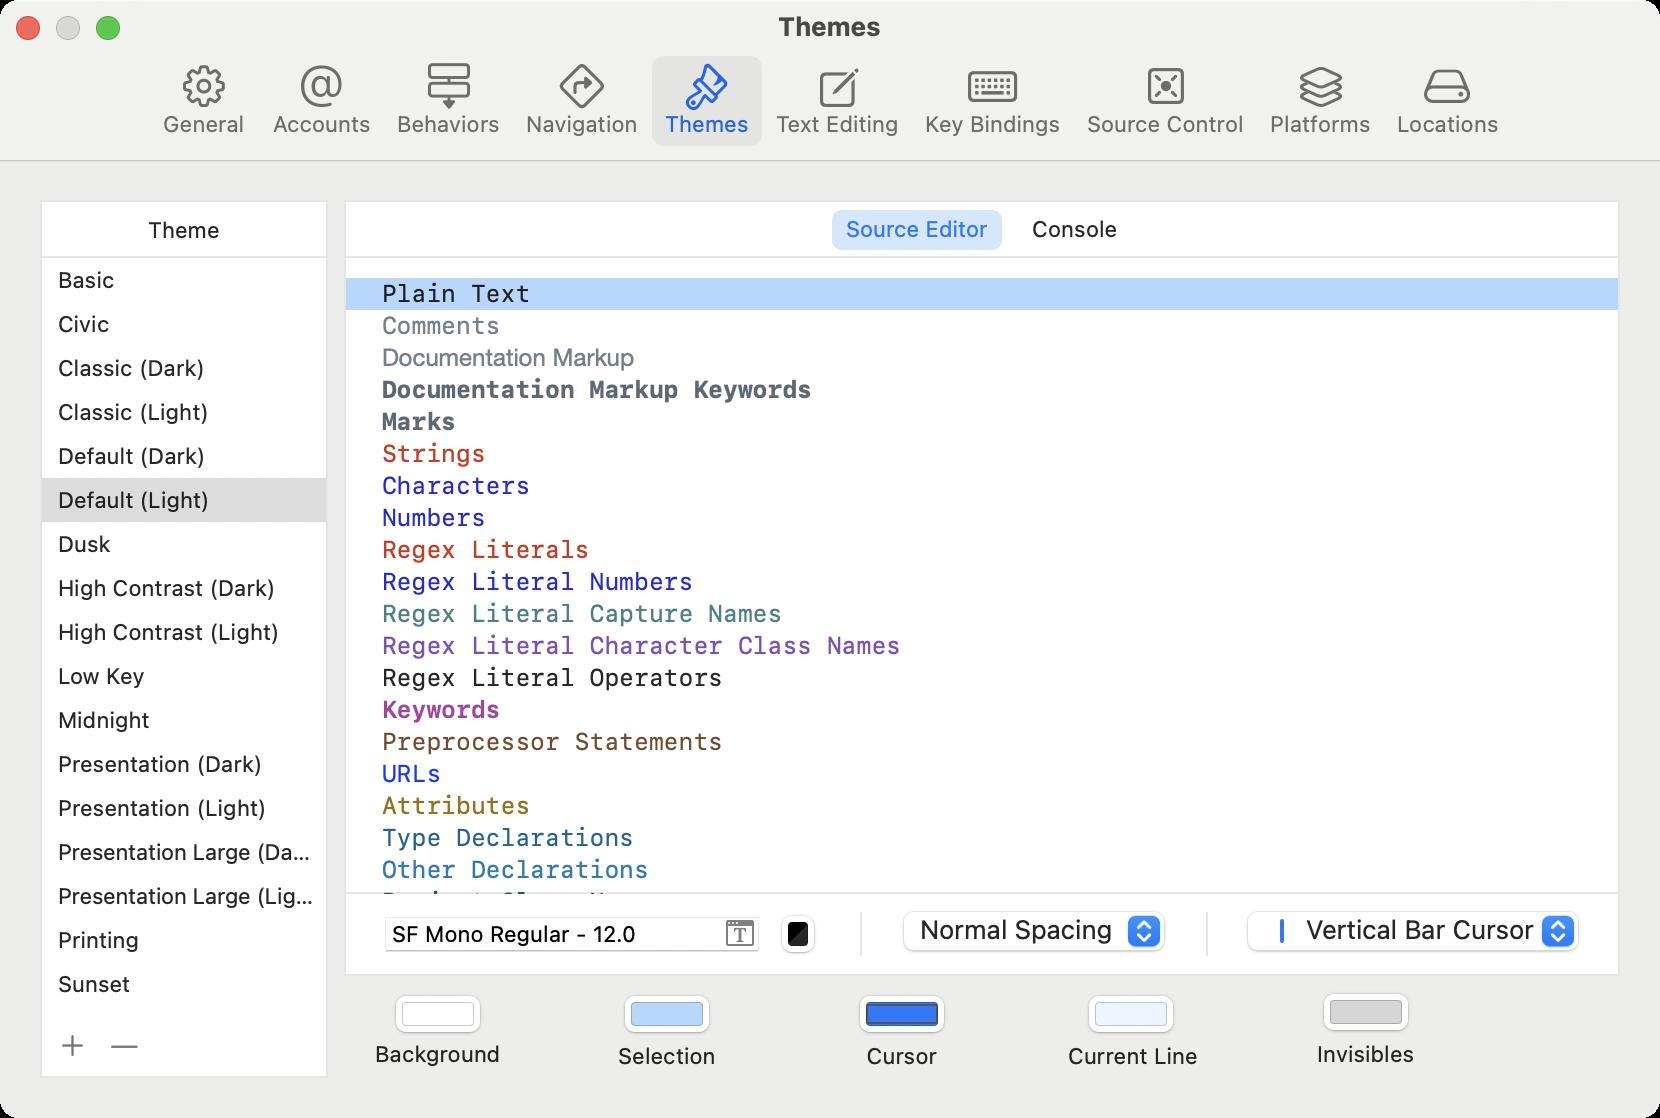
Accessibility tree:
{"name": "Themes", "role": "AXWindow", "description": null, "role_description": "dialog", "value": null, "position": "449.00;168.00", "size": "830;559", "children": [{"name": null, "role": "AXScrollArea", "description": null, "role_description": "scroll area", "value": null, "position": "21.00;129.00", "size": "142;381", "children": [{"name": null, "role": "AXTable", "description": null, "role_description": "table", "value": null, "position": "21.00;129.00", "size": "142;381", "children": [{"name": null, "role": "AXRow", "description": null, "role_description": "table row", "value": null, "position": "21.00;129.00", "size": "142;22", "children": [{"name": null, "role": "AXTextField", "description": null, "role_description": "text field", "value": "Basic", "position": "27.00;129.00", "size": "130;22", "children": []}]}, {"name": null, "role": "AXRow", "description": null, "role_description": "table row", "value": null, "position": "21.00;151.00", "size": "142;22", "children": [{"name": null, "role": "AXTextField", "description": null, "role_description": "text field", "value": "Civic", "position": "27.00;151.00", "size": "130;22", "children": []}]}, {"name": null, "role": "AXRow", "description": null, "role_description": "table row", "value": null, "position": "21.00;173.00", "size": "142;22", "children": [{"name": null, "role": "AXTextField", "description": null, "role_description": "text field", "value": "Classic (Dark)", "position": "27.00;173.00", "size": "130;22", "children": []}]}, {"name": null, "role": "AXRow", "description": null, "role_description": "table row", "value": null, "position": "21.00;195.00", "size": "142;22", "children": [{"name": null, "role": "AXTextField", "description": null, "role_description": "text field", "value": "Classic (Light)", "position": "27.00;195.00", "size": "130;22", "children": []}]}, {"name": null, "role": "AXRow", "description": null, "role_description": "table row", "value": null, "position": "21.00;217.00", "size": "142;22", "children": [{"name": null, "role": "AXTextField", "description": null, "role_description": "text field", "value": "Default (Dark)", "position": "27.00;217.00", "size": "130;22", "children": []}]}, {"name": null, "role": "AXRow", "description": null, "role_description": "table row", "value": null, "position": "21.00;239.00", "size": "142;22", "children": [{"name": null, "role": "AXTextField", "description": null, "role_description": "text field", "value": "Default (Light)", "position": "27.00;239.00", "size": "130;22", "children": []}]}, {"name": null, "role": "AXRow", "description": null, "role_description": "table row", "value": null, "position": "21.00;261.00", "size": "142;22", "children": [{"name": null, "role": "AXTextField", "description": null, "role_description": "text field", "value": "Dusk", "position": "27.00;261.00", "size": "130;22", "children": []}]}, {"name": null, "role": "AXRow", "description": null, "role_description": "table row", "value": null, "position": "21.00;283.00", "size": "142;22", "children": [{"name": null, "role": "AXTextField", "description": null, "role_description": "text field", "value": "High Contrast (Dark)", "position": "27.00;283.00", "size": "130;22", "children": []}]}, {"name": null, "role": "AXRow", "description": null, "role_description": "table row", "value": null, "position": "21.00;305.00", "size": "142;22", "children": [{"name": null, "role": "AXTextField", "description": null, "role_description": "text field", "value": "High Contrast (Light)", "position": "27.00;305.00", "size": "130;22", "children": []}]}, {"name": null, "role": "AXRow", "description": null, "role_description": "table row", "value": null, "position": "21.00;327.00", "size": "142;22", "children": [{"name": null, "role": "AXTextField", "description": null, "role_description": "text field", "value": "Low Key", "position": "27.00;327.00", "size": "130;22", "children": []}]}, {"name": null, "role": "AXRow", "description": null, "role_description": "table row", "value": null, "position": "21.00;349.00", "size": "142;22", "children": [{"name": null, "role": "AXTextField", "description": null, "role_description": "text field", "value": "Midnight", "position": "27.00;349.00", "size": "130;22", "children": []}]}, {"name": null, "role": "AXRow", "description": null, "role_description": "table row", "value": null, "position": "21.00;371.00", "size": "142;22", "children": [{"name": null, "role": "AXTextField", "description": null, "role_description": "text field", "value": "Presentation (Dark)", "position": "27.00;371.00", "size": "130;22", "children": []}]}, {"name": null, "role": "AXRow", "description": null, "role_description": "table row", "value": null, "position": "21.00;393.00", "size": "142;22", "children": [{"name": null, "role": "AXTextField", "description": null, "role_description": "text field", "value": "Presentation (Light)", "position": "27.00;393.00", "size": "130;22", "children": []}]}, {"name": null, "role": "AXRow", "description": null, "role_description": "table row", "value": null, "position": "21.00;415.00", "size": "142;22", "children": [{"name": null, "role": "AXTextField", "description": null, "role_description": "text field", "value": "Presentation Large (Dark)", "position": "27.00;415.00", "size": "130;22", "children": []}]}, {"name": null, "role": "AXRow", "description": null, "role_description": "table row", "value": null, "position": "21.00;437.00", "size": "142;22", "children": [{"name": null, "role": "AXTextField", "description": null, "role_description": "text field", "value": "Presentation Large (Light)", "position": "27.00;437.00", "size": "130;22", "children": []}]}, {"name": null, "role": "AXRow", "description": null, "role_description": "table row", "value": null, "position": "21.00;459.00", "size": "142;22", "children": [{"name": null, "role": "AXTextField", "description": null, "role_description": "text field", "value": "Printing", "position": "27.00;459.00", "size": "130;22", "children": []}]}, {"name": null, "role": "AXRow", "description": null, "role_description": "table row", "value": null, "position": "21.00;481.00", "size": "142;22", "children": [{"name": null, "role": "AXTextField", "description": null, "role_description": "text field", "value": "Sunset", "position": "27.00;481.00", "size": "130;22", "children": []}]}, {"name": null, "role": "AXColumn", "description": null, "role_description": "column", "value": null, "position": "21.00;129.00", "size": "142;381", "children": []}]}]}, {"name": "", "role": "AXMenuButton", "description": "add", "role_description": "menu button", "value": null, "position": "23.00;510.00", "size": "26;27", "children": []}, {"name": "", "role": "AXButton", "description": "remove", "role_description": "button", "value": null, "position": "49.00;510.00", "size": "26;27", "children": []}, {"name": null, "role": "AXStaticText", "description": null, "role_description": "text", "value": "Theme", "position": "70.00;108.00", "size": "44;14", "children": []}, {"name": null, "role": "AXRadioGroup", "description": "tab chooser", "role_description": "radio group", "value": null, "position": "173.00;101.00", "size": "636;28", "children": [{"name": "Source_Editor", "role": "AXRadioButton", "description": "Source Editor", "role_description": "radio button", "value": 1, "position": "416.00;105.00", "size": "85;20", "children": []}, {"name": "Console", "role": "AXRadioButton", "description": "Console", "role_description": "radio button", "value": 0, "position": "509.00;105.00", "size": "57;20", "children": []}]}, {"name": null, "role": "AXScrollArea", "description": null, "role_description": "scroll area", "value": null, "position": "173.00;129.00", "size": "636;318", "children": [{"name": null, "role": "AXTable", "description": "font and color categories", "role_description": "table", "value": null, "position": "173.00;129.00", "size": "636;532", "children": [{"name": null, "role": "AXRow", "description": null, "role_description": "table row", "value": null, "position": "173.00;139.00", "size": "636;16", "children": [{"name": null, "role": "AXCell", "description": null, "role_description": "cell", "value": null, "position": "189.00;140.00", "size": "604;14", "children": [{"name": null, "role": "AXStaticText", "description": null, "role_description": "text", "value": "Plain Text", "position": "189.00;140.00", "size": "604;14", "children": []}]}]}, {"name": null, "role": "AXRow", "description": null, "role_description": "table row", "value": null, "position": "173.00;155.00", "size": "636;16", "children": [{"name": null, "role": "AXCell", "description": null, "role_description": "cell", "value": null, "position": "189.00;156.00", "size": "604;14", "children": [{"name": null, "role": "AXStaticText", "description": null, "role_description": "text", "value": "Comments", "position": "189.00;156.00", "size": "604;14", "children": []}]}]}, {"name": null, "role": "AXRow", "description": null, "role_description": "table row", "value": null, "position": "173.00;171.00", "size": "636;16", "children": [{"name": null, "role": "AXCell", "description": null, "role_description": "cell", "value": null, "position": "189.00;172.00", "size": "604;14", "children": [{"name": null, "role": "AXStaticText", "description": null, "role_description": "text", "value": "Documentation Markup", "position": "189.00;172.00", "size": "604;14", "children": []}]}]}, {"name": null, "role": "AXRow", "description": null, "role_description": "table row", "value": null, "position": "173.00;187.00", "size": "636;16", "children": [{"name": null, "role": "AXCell", "description": null, "role_description": "cell", "value": null, "position": "189.00;188.00", "size": "604;14", "children": [{"name": null, "role": "AXStaticText", "description": null, "role_description": "text", "value": "Documentation Markup Keywords", "position": "189.00;188.00", "size": "604;14", "children": []}]}]}, {"name": null, "role": "AXRow", "description": null, "role_description": "table row", "value": null, "position": "173.00;203.00", "size": "636;16", "children": [{"name": null, "role": "AXCell", "description": null, "role_description": "cell", "value": null, "position": "189.00;204.00", "size": "604;14", "children": [{"name": null, "role": "AXStaticText", "description": null, "role_description": "text", "value": "Marks", "position": "189.00;204.00", "size": "604;14", "children": []}]}]}, {"name": null, "role": "AXRow", "description": null, "role_description": "table row", "value": null, "position": "173.00;219.00", "size": "636;16", "children": [{"name": null, "role": "AXCell", "description": null, "role_description": "cell", "value": null, "position": "189.00;220.00", "size": "604;14", "children": [{"name": null, "role": "AXStaticText", "description": null, "role_description": "text", "value": "Strings", "position": "189.00;220.00", "size": "604;14", "children": []}]}]}, {"name": null, "role": "AXRow", "description": null, "role_description": "table row", "value": null, "position": "173.00;235.00", "size": "636;16", "children": [{"name": null, "role": "AXCell", "description": null, "role_description": "cell", "value": null, "position": "189.00;236.00", "size": "604;14", "children": [{"name": null, "role": "AXStaticText", "description": null, "role_description": "text", "value": "Characters", "position": "189.00;236.00", "size": "604;14", "children": []}]}]}, {"name": null, "role": "AXRow", "description": null, "role_description": "table row", "value": null, "position": "173.00;251.00", "size": "636;16", "children": [{"name": null, "role": "AXCell", "description": null, "role_description": "cell", "value": null, "position": "189.00;252.00", "size": "604;14", "children": [{"name": null, "role": "AXStaticText", "description": null, "role_description": "text", "value": "Numbers", "position": "189.00;252.00", "size": "604;14", "children": []}]}]}, {"name": null, "role": "AXRow", "description": null, "role_description": "table row", "value": null, "position": "173.00;267.00", "size": "636;16", "children": [{"name": null, "role": "AXCell", "description": null, "role_description": "cell", "value": null, "position": "189.00;268.00", "size": "604;14", "children": [{"name": null, "role": "AXStaticText", "description": null, "role_description": "text", "value": "Regex Literals", "position": "189.00;268.00", "size": "604;14", "children": []}]}]}, {"name": null, "role": "AXRow", "description": null, "role_description": "table row", "value": null, "position": "173.00;283.00", "size": "636;16", "children": [{"name": null, "role": "AXCell", "description": null, "role_description": "cell", "value": null, "position": "189.00;284.00", "size": "604;14", "children": [{"name": null, "role": "AXStaticText", "description": null, "role_description": "text", "value": "Regex Literal Numbers", "position": "189.00;284.00", "size": "604;14", "children": []}]}]}, {"name": null, "role": "AXRow", "description": null, "role_description": "table row", "value": null, "position": "173.00;299.00", "size": "636;16", "children": [{"name": null, "role": "AXCell", "description": null, "role_description": "cell", "value": null, "position": "189.00;300.00", "size": "604;14", "children": [{"name": null, "role": "AXStaticText", "description": null, "role_description": "text", "value": "Regex Literal Capture Names", "position": "189.00;300.00", "size": "604;14", "children": []}]}]}, {"name": null, "role": "AXRow", "description": null, "role_description": "table row", "value": null, "position": "173.00;315.00", "size": "636;16", "children": [{"name": null, "role": "AXCell", "description": null, "role_description": "cell", "value": null, "position": "189.00;316.00", "size": "604;14", "children": [{"name": null, "role": "AXStaticText", "description": null, "role_description": "text", "value": "Regex Literal Character Class Names", "position": "189.00;316.00", "size": "604;14", "children": []}]}]}, {"name": null, "role": "AXRow", "description": null, "role_description": "table row", "value": null, "position": "173.00;331.00", "size": "636;16", "children": [{"name": null, "role": "AXCell", "description": null, "role_description": "cell", "value": null, "position": "189.00;332.00", "size": "604;14", "children": [{"name": null, "role": "AXStaticText", "description": null, "role_description": "text", "value": "Regex Literal Operators", "position": "189.00;332.00", "size": "604;14", "children": []}]}]}, {"name": null, "role": "AXRow", "description": null, "role_description": "table row", "value": null, "position": "173.00;347.00", "size": "636;16", "children": [{"name": null, "role": "AXCell", "description": null, "role_description": "cell", "value": null, "position": "189.00;348.00", "size": "604;14", "children": [{"name": null, "role": "AXStaticText", "description": null, "role_description": "text", "value": "Keywords", "position": "189.00;348.00", "size": "604;14", "children": []}]}]}, {"name": null, "role": "AXRow", "description": null, "role_description": "table row", "value": null, "position": "173.00;363.00", "size": "636;16", "children": [{"name": null, "role": "AXCell", "description": null, "role_description": "cell", "value": null, "position": "189.00;364.00", "size": "604;14", "children": [{"name": null, "role": "AXStaticText", "description": null, "role_description": "text", "value": "Preprocessor Statements", "position": "189.00;364.00", "size": "604;14", "children": []}]}]}, {"name": null, "role": "AXRow", "description": null, "role_description": "table row", "value": null, "position": "173.00;379.00", "size": "636;16", "children": [{"name": null, "role": "AXCell", "description": null, "role_description": "cell", "value": null, "position": "189.00;380.00", "size": "604;14", "children": [{"name": null, "role": "AXStaticText", "description": null, "role_description": "text", "value": "URLs", "position": "189.00;380.00", "size": "604;14", "children": []}]}]}, {"name": null, "role": "AXRow", "description": null, "role_description": "table row", "value": null, "position": "173.00;395.00", "size": "636;16", "children": [{"name": null, "role": "AXCell", "description": null, "role_description": "cell", "value": null, "position": "189.00;396.00", "size": "604;14", "children": [{"name": null, "role": "AXStaticText", "description": null, "role_description": "text", "value": "Attributes", "position": "189.00;396.00", "size": "604;14", "children": []}]}]}, {"name": null, "role": "AXRow", "description": null, "role_description": "table row", "value": null, "position": "173.00;411.00", "size": "636;16", "children": [{"name": null, "role": "AXCell", "description": null, "role_description": "cell", "value": null, "position": "189.00;412.00", "size": "604;14", "children": [{"name": null, "role": "AXStaticText", "description": null, "role_description": "text", "value": "Type Declarations", "position": "189.00;412.00", "size": "604;14", "children": []}]}]}, {"name": null, "role": "AXRow", "description": null, "role_description": "table row", "value": null, "position": "173.00;427.00", "size": "636;16", "children": [{"name": null, "role": "AXCell", "description": null, "role_description": "cell", "value": null, "position": "189.00;428.00", "size": "604;14", "children": [{"name": null, "role": "AXStaticText", "description": null, "role_description": "text", "value": "Other Declarations", "position": "189.00;428.00", "size": "604;14", "children": []}]}]}, {"name": null, "role": "AXRow", "description": null, "role_description": "table row", "value": null, "position": "173.00;443.00", "size": "636;16", "children": [{"name": null, "role": "AXCell", "description": null, "role_description": "cell", "value": null, "position": "189.00;444.00", "size": "604;14", "children": [{"name": null, "role": "AXStaticText", "description": null, "role_description": "text", "value": "Project Class Names", "position": "189.00;444.00", "size": "604;14", "children": []}]}]}, {"name": null, "role": "AXRow", "description": null, "role_description": "table row", "value": null, "position": "173.00;459.00", "size": "636;16", "children": [{"name": null, "role": "AXCell", "description": null, "role_description": "cell", "value": null, "position": "189.00;460.00", "size": "604;14", "children": [{"name": null, "role": "AXStaticText", "description": null, "role_description": "text", "value": "Project Function and Method Names", "position": "189.00;460.00", "size": "604;14", "children": []}]}]}, {"name": null, "role": "AXRow", "description": null, "role_description": "table row", "value": null, "position": "173.00;475.00", "size": "636;16", "children": [{"name": null, "role": "AXCell", "description": null, "role_description": "cell", "value": null, "position": "189.00;476.00", "size": "604;14", "children": [{"name": null, "role": "AXStaticText", "description": null, "role_description": "text", "value": "Project Constants", "position": "189.00;476.00", "size": "604;14", "children": []}]}]}, {"name": null, "role": "AXRow", "description": null, "role_description": "table row", "value": null, "position": "173.00;491.00", "size": "636;16", "children": [{"name": null, "role": "AXCell", "description": null, "role_description": "cell", "value": null, "position": "189.00;492.00", "size": "604;14", "children": [{"name": null, "role": "AXStaticText", "description": null, "role_description": "text", "value": "Project Type Names", "position": "189.00;492.00", "size": "604;14", "children": []}]}]}, {"name": null, "role": "AXRow", "description": null, "role_description": "table row", "value": null, "position": "173.00;507.00", "size": "636;16", "children": [{"name": null, "role": "AXCell", "description": null, "role_description": "cell", "value": null, "position": "189.00;508.00", "size": "604;14", "children": [{"name": null, "role": "AXStaticText", "description": null, "role_description": "text", "value": "Project Properties and Globals", "position": "189.00;508.00", "size": "604;14", "children": []}]}]}, {"name": null, "role": "AXRow", "description": null, "role_description": "table row", "value": null, "position": "173.00;523.00", "size": "636;16", "children": [{"name": null, "role": "AXCell", "description": null, "role_description": "cell", "value": null, "position": "189.00;524.00", "size": "604;14", "children": [{"name": null, "role": "AXStaticText", "description": null, "role_description": "text", "value": "Project Preprocessor Macros", "position": "189.00;524.00", "size": "604;14", "children": []}]}]}, {"name": null, "role": "AXRow", "description": null, "role_description": "table row", "value": null, "position": "173.00;539.00", "size": "636;16", "children": [{"name": null, "role": "AXCell", "description": null, "role_description": "cell", "value": null, "position": "189.00;540.00", "size": "604;14", "children": [{"name": null, "role": "AXStaticText", "description": null, "role_description": "text", "value": "Other Class Names", "position": "189.00;540.00", "size": "604;14", "children": []}]}]}, {"name": null, "role": "AXRow", "description": null, "role_description": "table row", "value": null, "position": "173.00;555.00", "size": "636;16", "children": [{"name": null, "role": "AXCell", "description": null, "role_description": "cell", "value": null, "position": "189.00;556.00", "size": "604;14", "children": [{"name": null, "role": "AXStaticText", "description": null, "role_description": "text", "value": "Other Function and Method Names", "position": "189.00;556.00", "size": "604;14", "children": []}]}]}, {"name": null, "role": "AXRow", "description": null, "role_description": "table row", "value": null, "position": "173.00;571.00", "size": "636;16", "children": [{"name": null, "role": "AXCell", "description": null, "role_description": "cell", "value": null, "position": "189.00;572.00", "size": "604;14", "children": [{"name": null, "role": "AXStaticText", "description": null, "role_description": "text", "value": "Other Constants", "position": "189.00;572.00", "size": "604;14", "children": []}]}]}, {"name": null, "role": "AXRow", "description": null, "role_description": "table row", "value": null, "position": "173.00;587.00", "size": "636;16", "children": [{"name": null, "role": "AXCell", "description": null, "role_description": "cell", "value": null, "position": "189.00;588.00", "size": "604;14", "children": [{"name": null, "role": "AXStaticText", "description": null, "role_description": "text", "value": "Other Type Names", "position": "189.00;588.00", "size": "604;14", "children": []}]}]}, {"name": null, "role": "AXRow", "description": null, "role_description": "table row", "value": null, "position": "173.00;603.00", "size": "636;16", "children": [{"name": null, "role": "AXCell", "description": null, "role_description": "cell", "value": null, "position": "189.00;604.00", "size": "604;14", "children": [{"name": null, "role": "AXStaticText", "description": null, "role_description": "text", "value": "Other Properties and Globals", "position": "189.00;604.00", "size": "604;14", "children": []}]}]}, {"name": null, "role": "AXRow", "description": null, "role_description": "table row", "value": null, "position": "173.00;619.00", "size": "636;16", "children": [{"name": null, "role": "AXCell", "description": null, "role_description": "cell", "value": null, "position": "189.00;620.00", "size": "604;14", "children": [{"name": null, "role": "AXStaticText", "description": null, "role_description": "text", "value": "Other Preprocessor Macros", "position": "189.00;620.00", "size": "604;14", "children": []}]}]}, {"name": null, "role": "AXRow", "description": null, "role_description": "table row", "value": null, "position": "173.00;635.00", "size": "636;16", "children": [{"name": null, "role": "AXCell", "description": null, "role_description": "cell", "value": null, "position": "189.00;636.00", "size": "604;14", "children": [{"name": null, "role": "AXStaticText", "description": null, "role_description": "text", "value": "Heading", "position": "189.00;636.00", "size": "604;14", "children": []}]}]}, {"name": null, "role": "AXColumn", "description": null, "role_description": "column", "value": null, "position": "183.00;129.00", "size": "616;532", "children": []}]}, {"name": null, "role": "AXScrollBar", "description": null, "role_description": "scroll bar", "value": 0.0, "position": "793.00;129.00", "size": "16;318", "children": [{"name": null, "role": "AXValueIndicator", "description": null, "role_description": "value indicator", "value": 0.0, "position": "797.00;130.00", "size": "12;188", "children": []}, {"name": null, "role": "AXButton", "description": null, "role_description": "increment arrow button", "value": null, "position": "793.00;129.00", "size": "0;0", "children": []}, {"name": null, "role": "AXButton", "description": null, "role_description": "decrement arrow button", "value": null, "position": "793.00;129.00", "size": "0;0", "children": []}, {"name": null, "role": "AXButton", "description": null, "role_description": "increment page button", "value": null, "position": "797.00;319.00", "size": "12;128", "children": []}, {"name": null, "role": "AXButton", "description": null, "role_description": "decrement page button", "value": null, "position": "797.00;129.00", "size": "12;1", "children": []}]}]}, {"name": null, "role": "AXStaticText", "description": "Font Name", "role_description": "text", "value": "SF Mono Regular - 12.0", "position": "192.00;457.00", "size": "188;19", "children": []}, {"name": "", "role": "AXButton", "description": "font selector", "role_description": "button", "value": null, "position": "362.00;459.00", "size": "16;15", "children": []}, {"name": null, "role": "AXGroup", "description": null, "role_description": "group", "value": null, "position": "603.00;456.00", "size": "1;22", "children": []}, {"name": null, "role": "AXGroup", "description": null, "role_description": "group", "value": null, "position": "430.00;456.00", "size": "1;22", "children": []}, {"name": null, "role": "AXPopUpButton", "description": null, "role_description": "pop up button", "value": "Normal Spacing", "position": "449.00;454.00", "size": "137;26", "children": []}, {"name": null, "role": "AXColorWell", "description": "Font Color", "role_description": "color well", "value": "rgb 0 0 0 0.85", "position": "388.00;456.00", "size": "22;22", "children": []}, {"name": null, "role": "AXPopUpButton", "description": null, "role_description": "pop up button", "value": "Vertical Bar Cursor", "position": "621.00;454.00", "size": "172;26", "children": []}, {"name": null, "role": "AXGroup", "description": null, "role_description": "group", "value": null, "position": "647.00;487.00", "size": "72;51", "children": [{"name": null, "role": "AXColorWell", "description": "Invisibles Color", "role_description": "color well", "value": "rgb 0.8 0.8 0.8 1", "position": "659.00;495.00", "size": "48;22", "children": []}, {"name": null, "role": "AXStaticText", "description": null, "role_description": "text", "value": "Invisibles", "position": "647.00;520.00", "size": "72;14", "children": []}]}, {"name": null, "role": "AXGroup", "description": null, "role_description": "group", "value": null, "position": "415.00;487.00", "size": "72;51", "children": [{"name": null, "role": "AXStaticText", "description": null, "role_description": "text", "value": "Cursor", "position": "415.00;521.00", "size": "72;14", "children": []}, {"name": null, "role": "AXColorWell", "description": "Cursor Color", "role_description": "color well", "value": "System textInsertionPointColor", "position": "427.00;496.00", "size": "48;22", "children": []}]}, {"name": null, "role": "AXGroup", "description": null, "role_description": "group", "value": null, "position": "529.50;487.00", "size": "72;51", "children": [{"name": null, "role": "AXColorWell", "description": "Current Line Color", "role_description": "color well", "value": "rgb 0.909804 0.94902 1 1", "position": "541.50;496.00", "size": "48;22", "children": []}, {"name": null, "role": "AXStaticText", "description": null, "role_description": "text", "value": "Current Line", "position": "530.50;521.00", "size": "73;14", "children": []}]}, {"name": null, "role": "AXGroup", "description": null, "role_description": "group", "value": null, "position": "297.50;487.00", "size": "72;51", "children": [{"name": null, "role": "AXColorWell", "description": "Selection Color", "role_description": "color well", "value": "rgb 0.642038 0.802669 0.999195 1", "position": "309.50;496.00", "size": "48;22", "children": []}, {"name": null, "role": "AXStaticText", "description": null, "role_description": "text", "value": "Selection", "position": "297.50;521.00", "size": "72;14", "children": []}]}, {"name": null, "role": "AXGroup", "description": null, "role_description": "group", "value": null, "position": "183.00;487.00", "size": "72;51", "children": [{"name": null, "role": "AXStaticText", "description": null, "role_description": "text", "value": "Background", "position": "183.00;520.00", "size": "72;14", "children": []}, {"name": null, "role": "AXColorWell", "description": "Background Color", "role_description": "color well", "value": "rgb 1 1 1 1", "position": "195.00;496.00", "size": "48;22", "children": []}]}, {"name": null, "role": "AXToolbar", "description": null, "role_description": "toolbar", "value": null, "position": "0.00;28.00", "size": "830;52", "children": [{"name": "General", "role": "AXButton", "description": null, "role_description": "button", "value": null, "position": "74.50;28.00", "size": "55;52", "children": []}, {"name": "Accounts", "role": "AXButton", "description": null, "role_description": "button", "value": null, "position": "130.50;28.00", "size": "61;52", "children": []}, {"name": "Behaviors", "role": "AXButton", "description": null, "role_description": "button", "value": null, "position": "192.50;28.00", "size": "64;52", "children": []}, {"name": "Navigation", "role": "AXButton", "description": null, "role_description": "button", "value": null, "position": "257.00;28.00", "size": "68;52", "children": []}, {"name": "Themes", "role": "AXButton", "description": null, "role_description": "button", "value": null, "position": "326.00;28.00", "size": "55;52", "children": []}, {"name": "Text_Editing", "role": "AXButton", "description": null, "role_description": "button", "value": null, "position": "382.00;28.00", "size": "74;52", "children": []}, {"name": "Key_Bindings", "role": "AXButton", "description": null, "role_description": "button", "value": null, "position": "456.50;28.00", "size": "80;52", "children": []}, {"name": "Source_Control", "role": "AXButton", "description": null, "role_description": "button", "value": null, "position": "537.50;28.00", "size": "90;52", "children": []}, {"name": "Platforms", "role": "AXButton", "description": null, "role_description": "button", "value": null, "position": "629.00;28.00", "size": "62;52", "children": []}, {"name": "Locations", "role": "AXButton", "description": null, "role_description": "button", "value": null, "position": "692.50;28.00", "size": "63;52", "children": []}]}, {"name": null, "role": "AXButton", "description": null, "role_description": "close button", "value": null, "position": "7.00;6.00", "size": "14;16", "children": []}, {"name": null, "role": "AXButton", "description": null, "role_description": "zoom button", "value": null, "position": "47.00;6.00", "size": "14;16", "children": [{"name": null, "role": "AXGroup", "description": null, "role_description": "group", "value": null, "position": "47.00;6.00", "size": "14;16", "children": [{"name": null, "role": "AXGroup", "description": null, "role_description": "group", "value": null, "position": "47.00;6.00", "size": "14;16", "children": []}]}]}, {"name": null, "role": "AXButton", "description": null, "role_description": "minimize button", "value": null, "position": "27.00;6.00", "size": "14;16", "children": []}, {"name": null, "role": "AXStaticText", "description": null, "role_description": "text", "value": "Themes", "position": "387.00;5.00", "size": "56;16", "children": []}]}